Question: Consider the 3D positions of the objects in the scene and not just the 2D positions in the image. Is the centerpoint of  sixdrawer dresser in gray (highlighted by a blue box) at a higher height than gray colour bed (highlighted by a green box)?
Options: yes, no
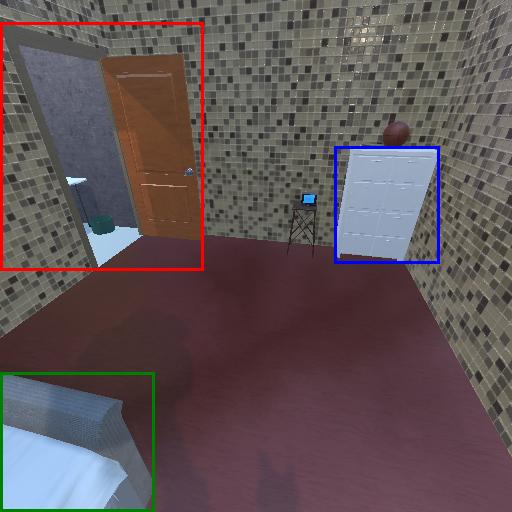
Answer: yes